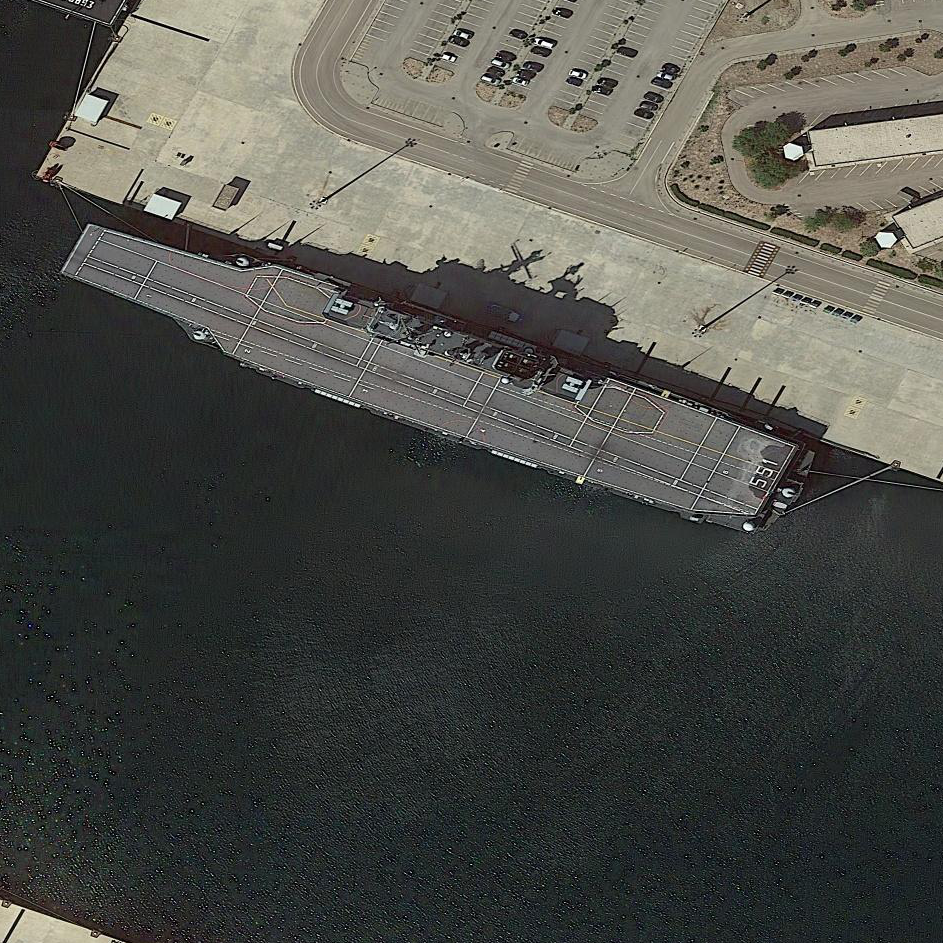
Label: Garibaldi_aircraft_carrier